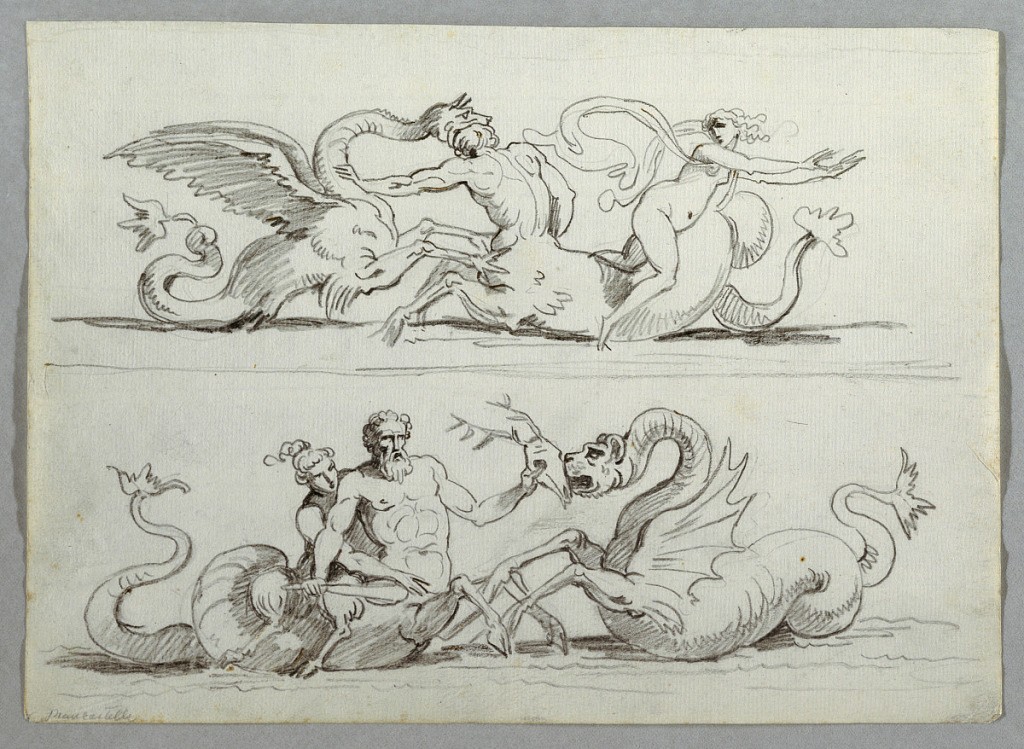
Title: Sea Cintaur Combats Sea Monster
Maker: Felice Giani, Italian, 1758–1823
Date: ca. 1805
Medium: Pen and brown ink, graphite on cream laid paper
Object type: Drawing
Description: Two different compositions situated one on top of other. Above, sea monster clubbing forehead of centaur.  Woman, riding centaur, jumps into water.  Below, centaur with satyr woman riding on his back, holds club in lowered arm and stag head against mouth of monster.